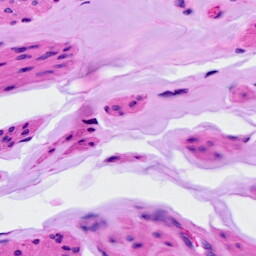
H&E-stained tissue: Ovarian